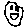
Label: smiley face